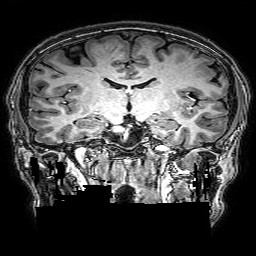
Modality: T1w
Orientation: sagittal
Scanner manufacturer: philips
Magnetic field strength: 3 T
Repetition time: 0.0096 s
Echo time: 0.0046 s